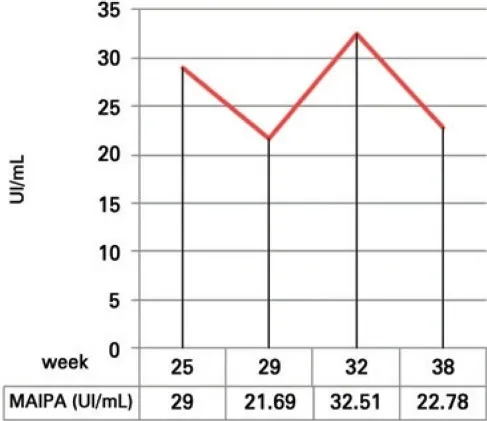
Anti-HPA-1a titer curve in mother serum during second pregnancy by quantitative monoclonal-specific antibody immobilization of platelet antigens (MAIPA).
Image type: chart (chart)